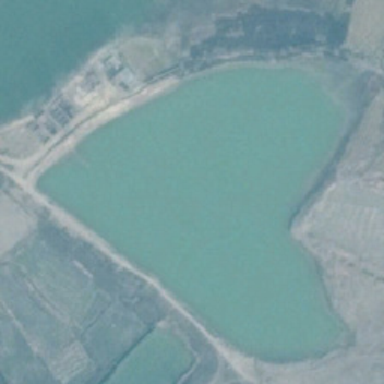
Almost fan-shaped ponds are surrounded by farmland .